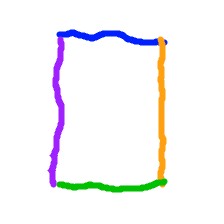
Shape: rectangle